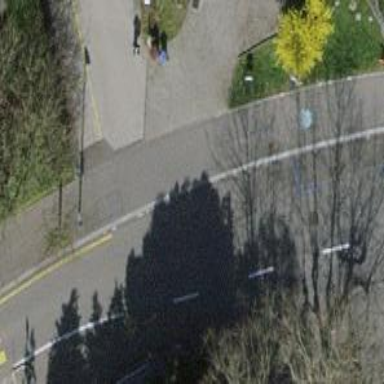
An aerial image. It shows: Kerb barrier.